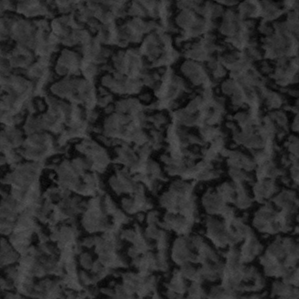
Label: frost